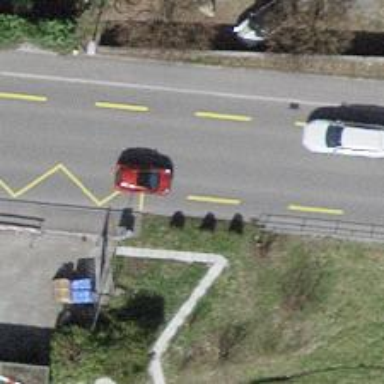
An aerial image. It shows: Platform for public transport is situated by the road.